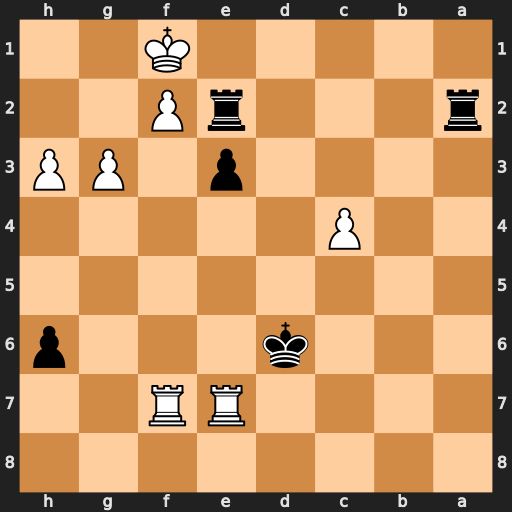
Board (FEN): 8/4RR2/3k3p/8/2P5/4p1PP/r3rP2/5K2
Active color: b
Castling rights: -
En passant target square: -
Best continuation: Rxf2+ Rxf2 Rxf2+ Ke1 Kxe7